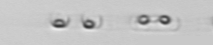
Label: Skeletonema